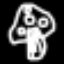
Label: mushroom